Question: I was wondering why the values of weibull pdf with the prebuilt function dweibull.pdf are more or less the half they should be
I did a test. For the same x I created the weibull pdf for A=10 and K=2 twice, one by writing myself the <URL> and the other one with the prebuilt function of dweibull.
'''
import numpy as np
from scipy.stats import exponweib,dweibull
import matplotlib.pyplot as plt
from matplotlib.figure import Figure
K=2.0
A=10.0
x=np.arange(0.,20.,1)
#own function
def weib(data,a,k):
return (k / a) * (data / a)**(k - 1) * np.exp(-(data / a)**k)
pdf1=weib(x,A,K)
print sum(pdf1)
#prebuilt function
dist=dweibull(K,1,A)
pdf2=dist.pdf(x)
print sum(pdf2)
f=plt.figure()
suba=f.add_subplot(121)
suba.plot(x,pdf1)
suba.set_title('pdf dweibull')
subb=f.add_subplot(122)
subb.plot(x,pdf2)
subb.set_title('pdf own function')
f.show()
'''
It seems with dweibull the pdf values are the half but that this is wrong as the summation should be in total 1 and not aroung 0.5 as it is with dweibull. By writing myself the formula the summation is around 1[
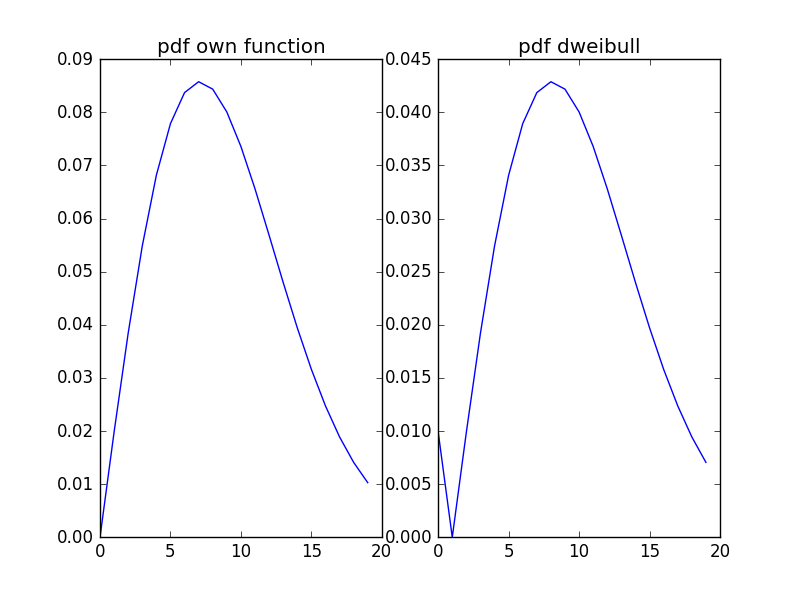
Answer: <URL> distribution.
Compare your function 'weib' to 'weibull_min.pdf':
'''
In [128]: from scipy.stats import weibull_min
In [129]: x = np.arange(0, 20, 1.0)
In [130]: K = 2.0
In [131]: A = 10.0
'''
Your implementation:
'''
In [132]: weib(x, A, K)
Out[132]:
array([ 0. , 0.019801 , 0.<PHONE>, 0.<PHONE>, <PHONE> ,
0.<PHONE>, 0.<PHONE>, <PHONE> , 0.<PHONE>, 0.<PHONE>,
0.<PHONE>, <PHONE> , 0.<PHONE>, 0.<PHONE>, 0.<PHONE>,
0.<PHONE>, 0.<PHONE>, 0.<PHONE>, 0.014099 , <PHONE> ])
'''
'scipy.stats.weibull_min.pdf':
'''
In [133]: weibull_min.pdf(x, K, scale=A)
Out[133]:
array([ 0. , 0.019801 , 0.<PHONE>, 0.<PHONE>, <PHONE> ,
0.<PHONE>, 0.<PHONE>, <PHONE> , 0.<PHONE>, 0.<PHONE>,
0.<PHONE>, <PHONE> , 0.<PHONE>, 0.<PHONE>, 0.<PHONE>,
0.<PHONE>, 0.<PHONE>, 0.<PHONE>, 0.014099 , <PHONE> ])
'''
---
By the way, there is a mistake in this line of your code:
'''
dist=dweibull(K,1,A)
'''
The order of the parameters is 'shape, location, scale', so you are setting the location parameter to 1. That's why the values in your second plot are shifted by one. That line should have been
'''
dist = dweibull(K, 0, A)
'''